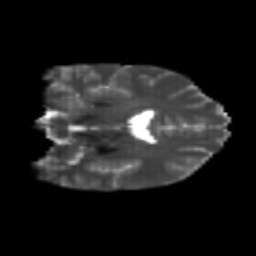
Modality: T2w
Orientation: coronal
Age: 23
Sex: female
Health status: healthy
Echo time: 0.074 s